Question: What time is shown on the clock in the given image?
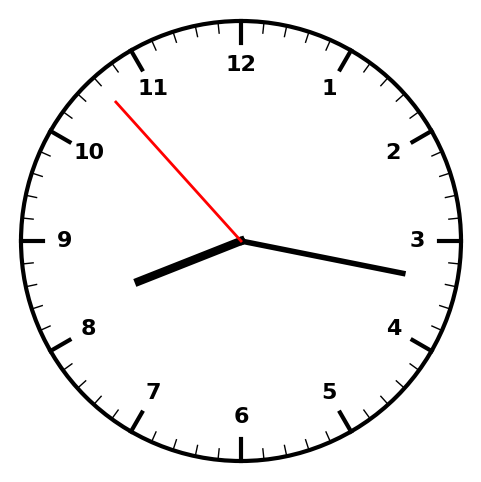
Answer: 08:16:53